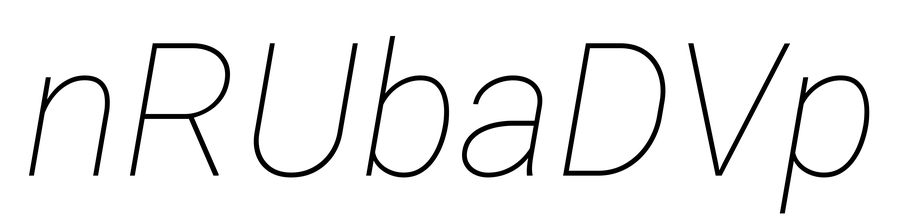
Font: Roboto-Italic_Thin_Italic